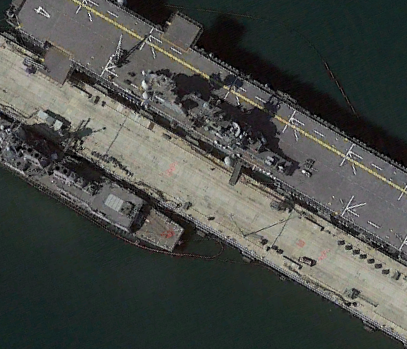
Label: assault